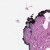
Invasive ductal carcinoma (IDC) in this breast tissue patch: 0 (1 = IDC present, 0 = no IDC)